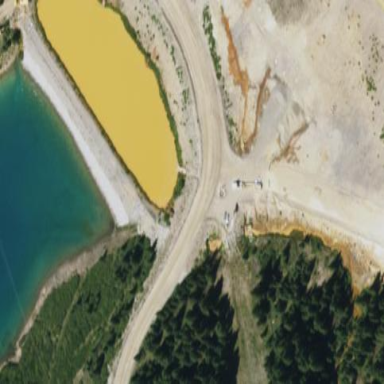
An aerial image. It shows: Tailings water reservoir.